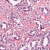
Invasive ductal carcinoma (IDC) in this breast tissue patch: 1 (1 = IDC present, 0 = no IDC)